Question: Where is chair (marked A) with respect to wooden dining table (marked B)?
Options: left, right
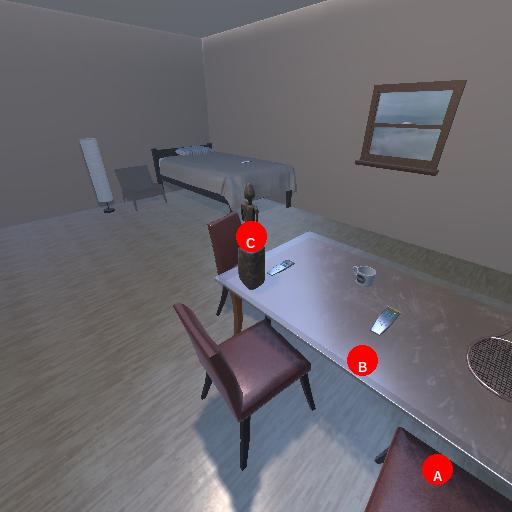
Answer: left